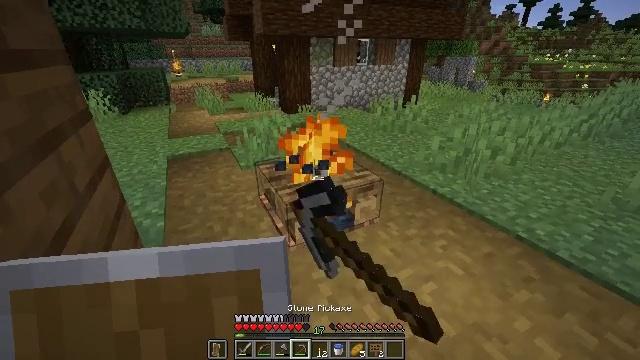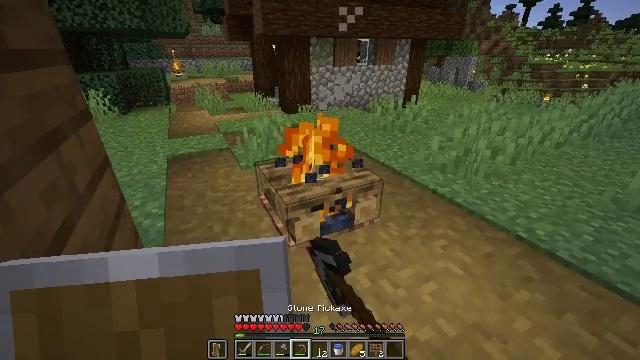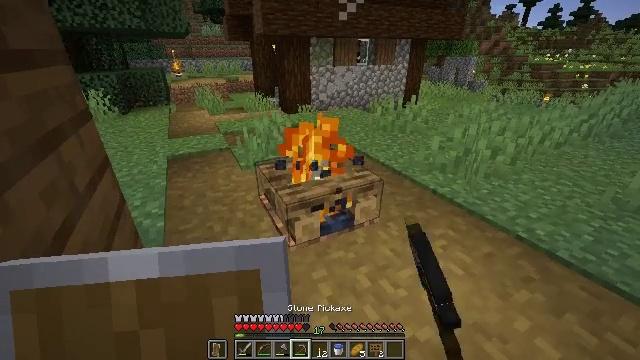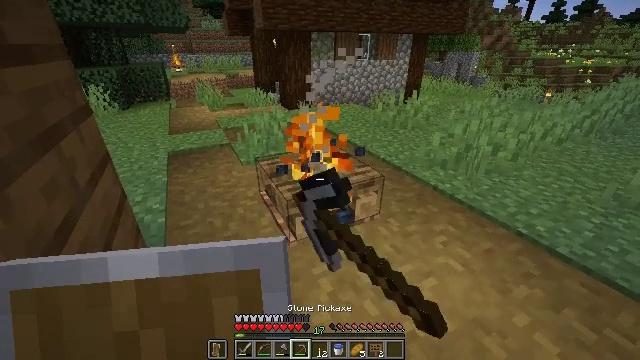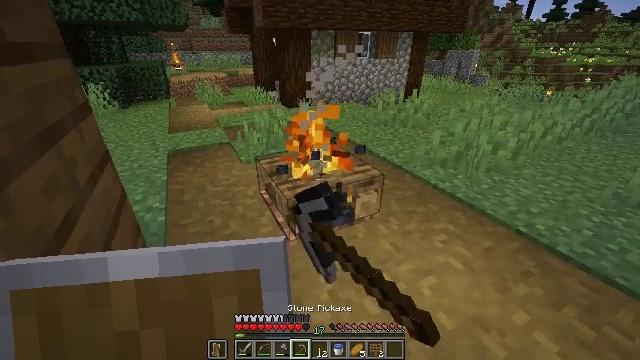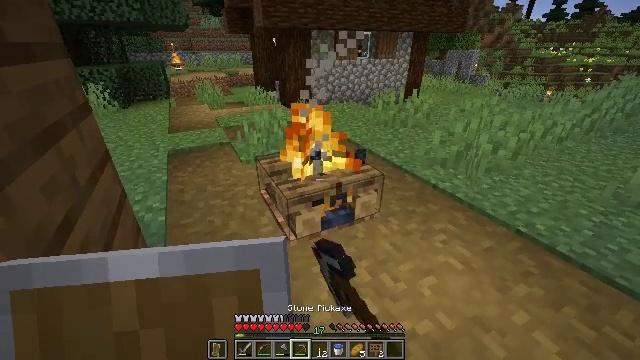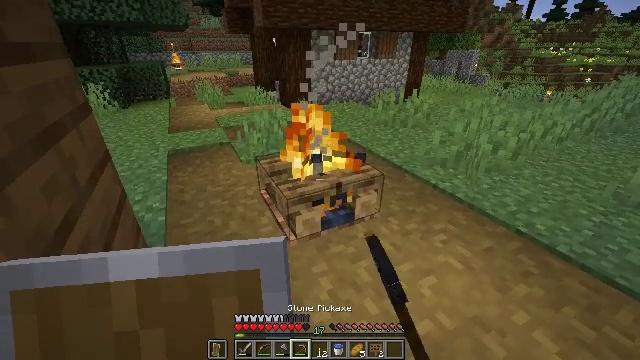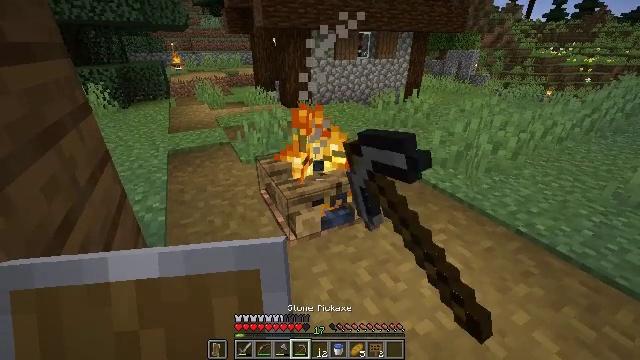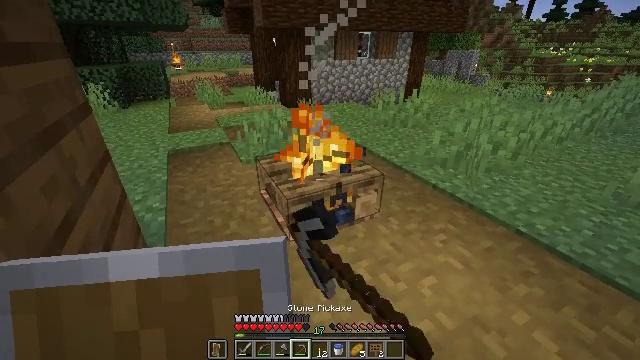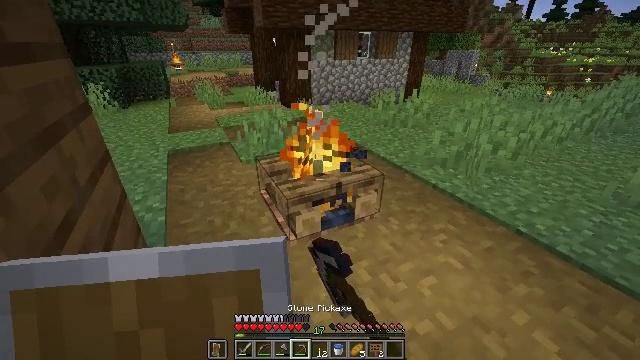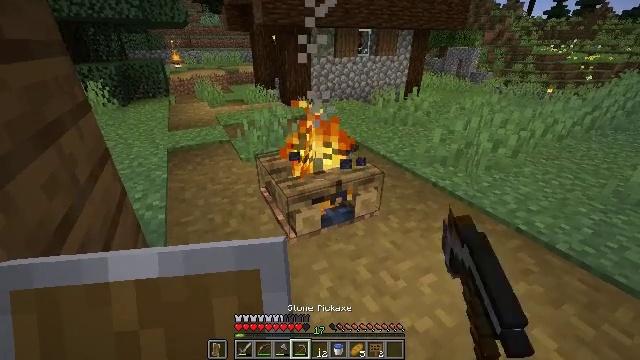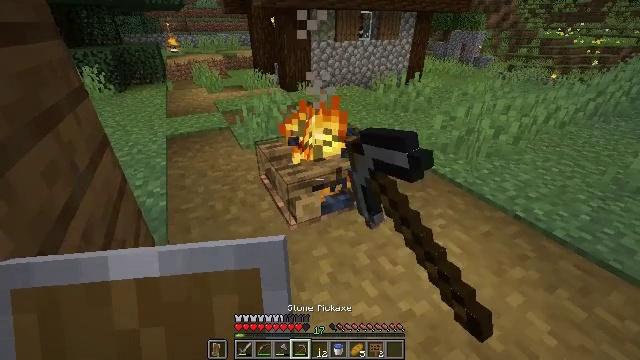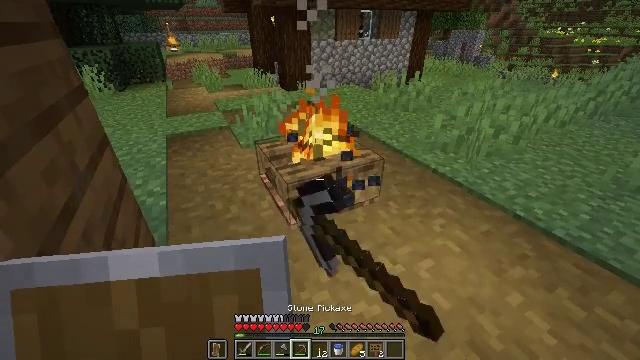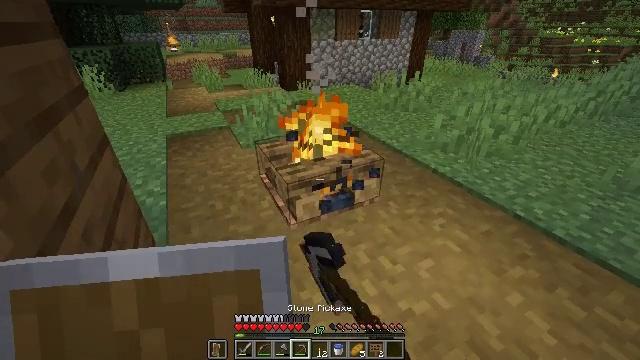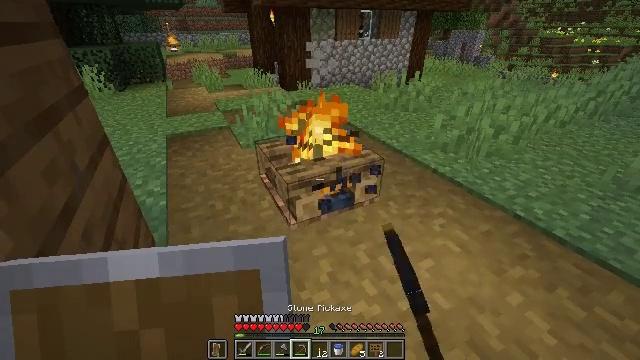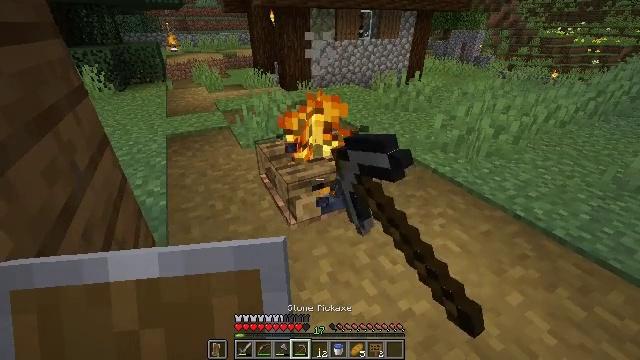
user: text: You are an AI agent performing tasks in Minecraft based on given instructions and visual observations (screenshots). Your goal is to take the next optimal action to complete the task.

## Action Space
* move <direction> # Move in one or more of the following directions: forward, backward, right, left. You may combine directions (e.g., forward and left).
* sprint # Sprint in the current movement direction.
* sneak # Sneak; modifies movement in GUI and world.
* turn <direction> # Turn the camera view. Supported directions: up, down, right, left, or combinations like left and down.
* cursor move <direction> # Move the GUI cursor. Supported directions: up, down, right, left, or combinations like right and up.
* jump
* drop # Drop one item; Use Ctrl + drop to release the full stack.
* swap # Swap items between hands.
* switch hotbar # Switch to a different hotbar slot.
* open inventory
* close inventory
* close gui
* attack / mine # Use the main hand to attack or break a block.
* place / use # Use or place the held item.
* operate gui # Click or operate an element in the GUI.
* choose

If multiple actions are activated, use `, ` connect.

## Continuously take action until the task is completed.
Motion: motion action
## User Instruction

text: Extinguish and mine the campfire.
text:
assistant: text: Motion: attack / mine
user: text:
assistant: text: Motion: attack / mine
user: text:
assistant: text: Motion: attack / mine
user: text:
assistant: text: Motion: attack / mine
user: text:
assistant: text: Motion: attack / mine
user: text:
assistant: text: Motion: attack / mine
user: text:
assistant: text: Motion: attack / mine
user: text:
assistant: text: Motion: attack / mine
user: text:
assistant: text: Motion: attack / mine
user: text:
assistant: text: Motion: attack / mine
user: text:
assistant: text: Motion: turn down, attack / mine
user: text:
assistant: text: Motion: attack / mine
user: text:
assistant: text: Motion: attack / mine
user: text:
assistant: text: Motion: attack / mine
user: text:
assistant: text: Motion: attack / mine
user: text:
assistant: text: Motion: attack / mine
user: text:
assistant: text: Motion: attack / mine
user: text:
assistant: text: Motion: attack / mine
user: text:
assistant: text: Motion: attack / mine
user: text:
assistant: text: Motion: attack / mine
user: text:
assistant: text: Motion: attack / mine
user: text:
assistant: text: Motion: attack / mine
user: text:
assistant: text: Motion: attack / mine
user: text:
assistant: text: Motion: attack / mine
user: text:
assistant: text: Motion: attack / mine, switch to hotbar 4
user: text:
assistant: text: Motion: attack / mine, switch to hotbar 4
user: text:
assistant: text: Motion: attack / mine
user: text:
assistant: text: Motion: attack / mine
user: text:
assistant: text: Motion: attack / mine
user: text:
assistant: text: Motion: attack / mine, switch to hotbar 3